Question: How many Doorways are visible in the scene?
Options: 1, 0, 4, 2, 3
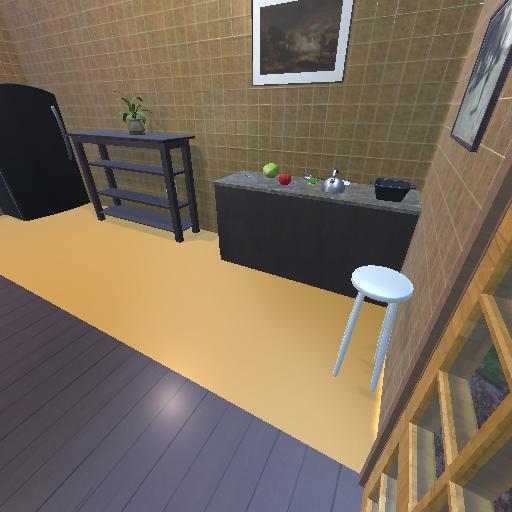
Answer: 1